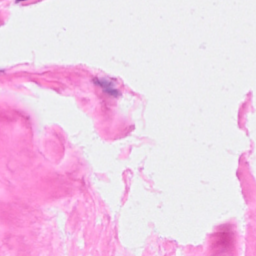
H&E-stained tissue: Breast